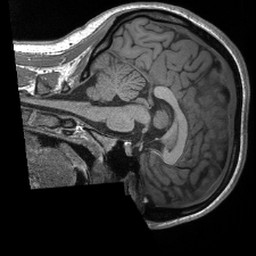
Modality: T1w
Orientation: sagittal
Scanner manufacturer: siemens
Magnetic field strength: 3 T
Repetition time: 2.4 s
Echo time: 0.00213 s